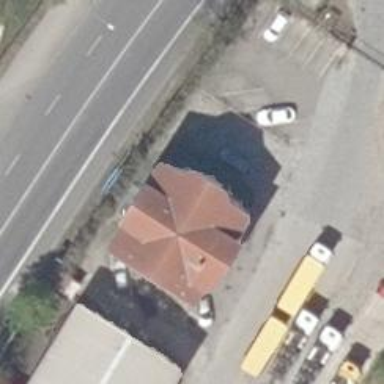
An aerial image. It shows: Commercial building with gabled roof.